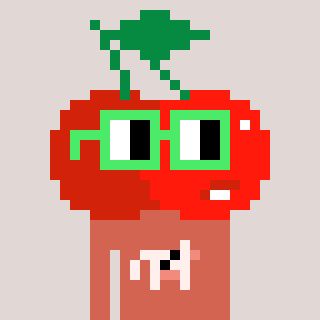
a pixel art character with square light green glasses, a cherry-shaped head and a peachy-colored body on a warm background